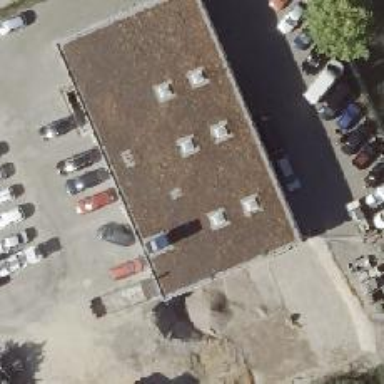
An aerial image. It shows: Car repair shop.